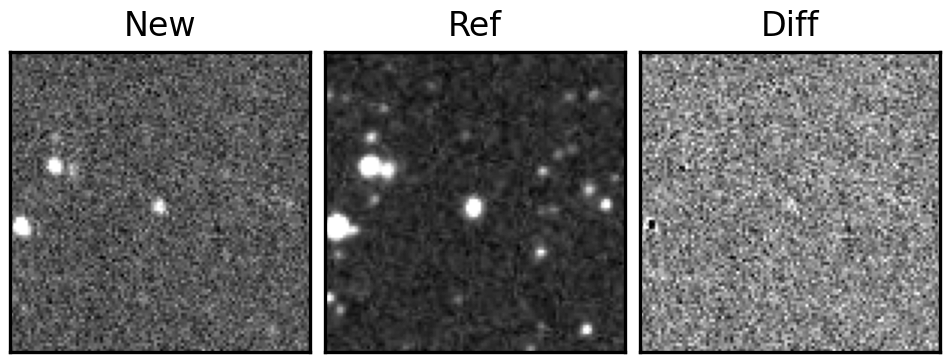
Label: real